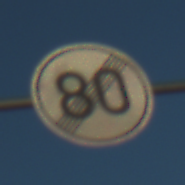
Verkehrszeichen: EndeGeschwindigkeit80
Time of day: SunriseSunset
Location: Outdoor (RoadRail)
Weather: Clear
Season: NotSpecified
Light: Natural